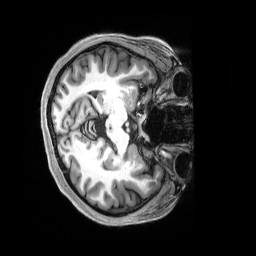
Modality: T1w
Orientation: axial
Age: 19
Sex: female
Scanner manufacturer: siemens
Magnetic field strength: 3 T
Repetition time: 2.5 s
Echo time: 0.00222 s